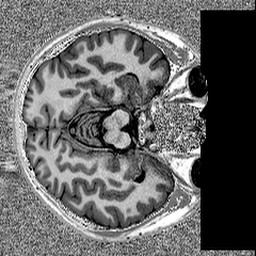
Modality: MP2RAGE
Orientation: axial
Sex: male